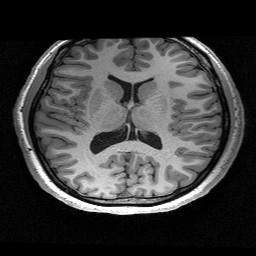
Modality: T1w
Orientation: coronal
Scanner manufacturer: siemens
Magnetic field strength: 3 T
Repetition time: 2.53 s
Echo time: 0.00267 s